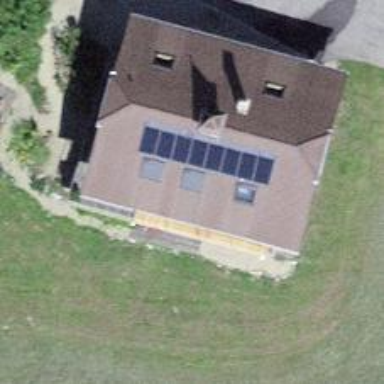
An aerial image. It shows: Solar power generator using photovoltaic method with solar photovoltaic panel types.